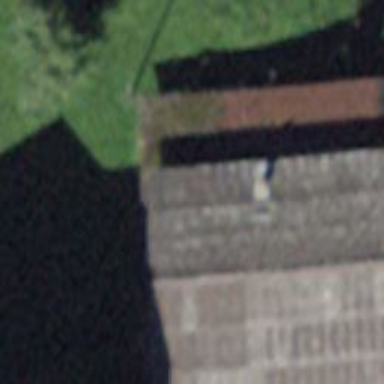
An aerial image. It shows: Rural barn.